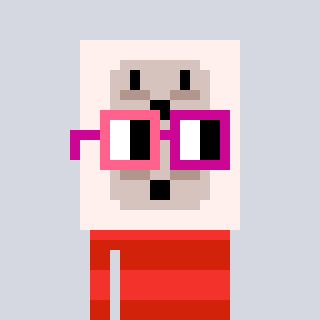
a pixel art character with square pink and red glasses, a outlet-shaped head and a red-colored body on a cool background